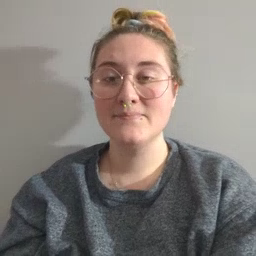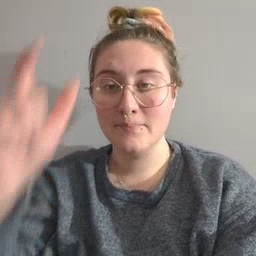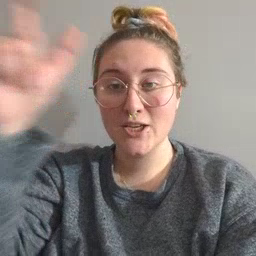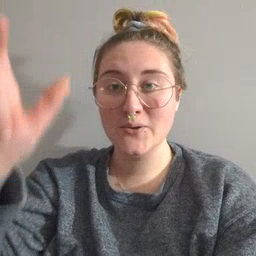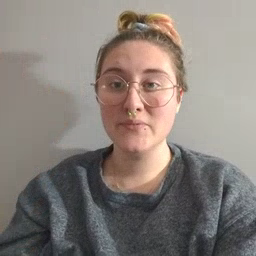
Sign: moon